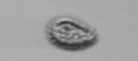
Label: Pseudochattonella_farcimen